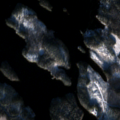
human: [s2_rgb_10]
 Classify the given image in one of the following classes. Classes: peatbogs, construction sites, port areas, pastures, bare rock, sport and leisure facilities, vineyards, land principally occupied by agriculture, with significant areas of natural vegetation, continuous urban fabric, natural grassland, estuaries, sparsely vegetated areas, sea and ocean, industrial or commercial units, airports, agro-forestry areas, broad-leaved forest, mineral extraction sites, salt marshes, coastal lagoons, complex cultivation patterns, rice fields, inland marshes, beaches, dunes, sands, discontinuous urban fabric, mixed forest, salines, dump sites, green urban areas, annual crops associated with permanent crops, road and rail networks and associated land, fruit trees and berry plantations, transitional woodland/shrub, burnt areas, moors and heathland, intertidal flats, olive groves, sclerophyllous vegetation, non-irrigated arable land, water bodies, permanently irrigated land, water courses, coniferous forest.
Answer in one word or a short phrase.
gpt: coniferous forest, mixed forest, water bodies